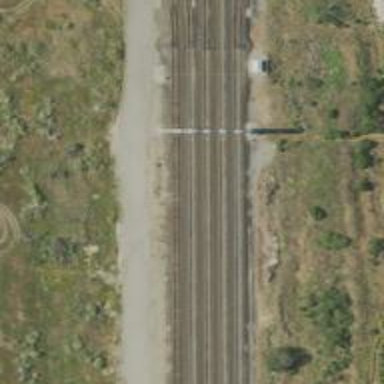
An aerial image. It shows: Railway signal.